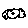
Label: cloud